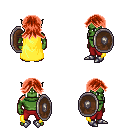
a pixel art fantasy rpg character, male body template, orc, green skin, yellow cape, red pants, red loose hair, metal boots, shield, four views (front, back, left, right), 2x2 character sprite sheet, small pixel art, hard edges, no anti-aliasing